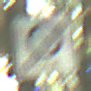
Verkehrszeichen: EndeEingeschraenktesHalteverbotZone
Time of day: Midday
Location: Outdoor (Nature)
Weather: Clear
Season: NotSpecified
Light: Natural